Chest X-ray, AP view. Patient: 63 years old, sex M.
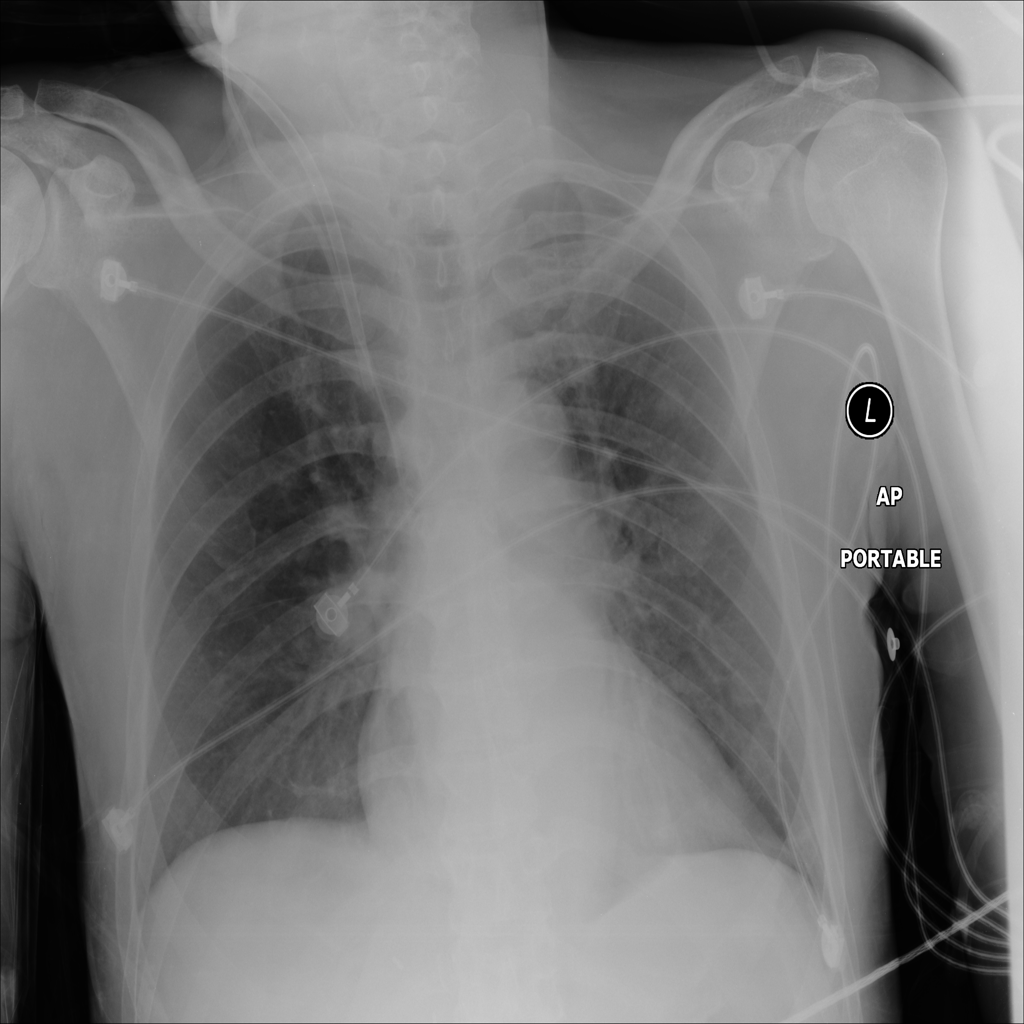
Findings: No Finding